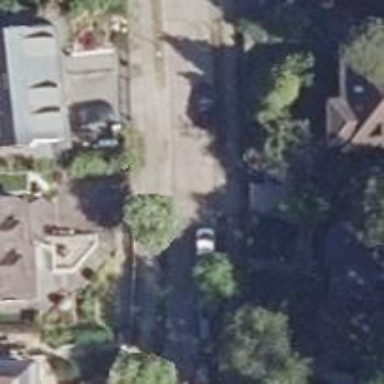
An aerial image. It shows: Residential road with concrete plates surface and sidewalks on both sides. The parking lane has parallel orientation.